Interaction volume radius: 5 \u00c5
Interaction volume height: 40 \u00c5
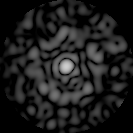
Disorder parameter: 0.851